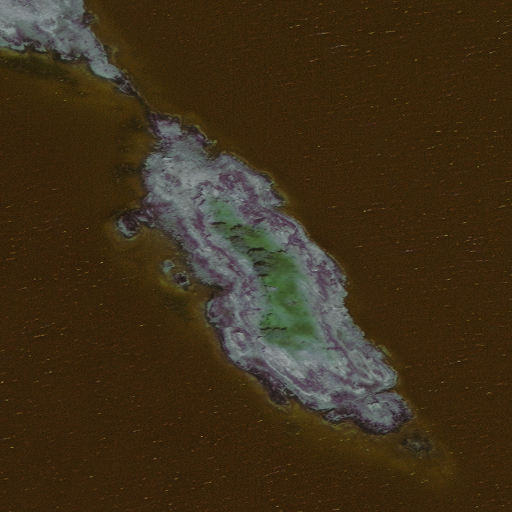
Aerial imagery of island in Alaska named Naked Island containing only unknown